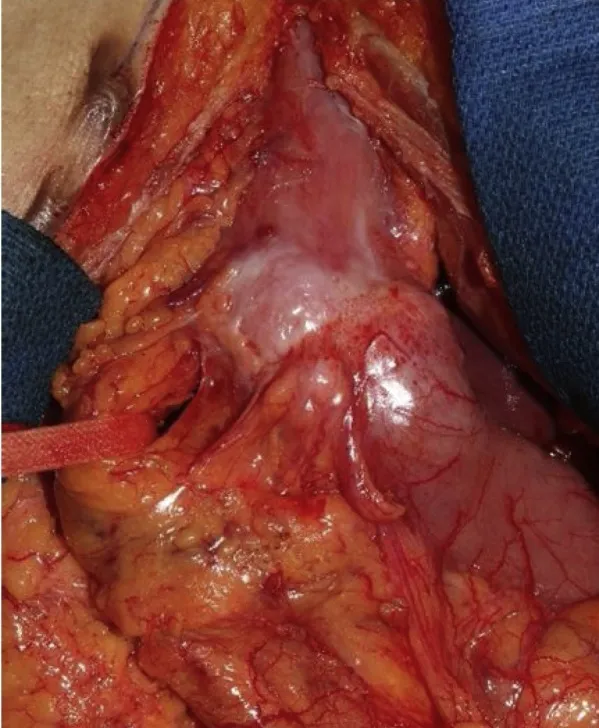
Intraoperative view of the gastric tube cancer. The right gastroepiploic artery is marked using a band.
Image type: medical_photograph (other_medical_photograph)